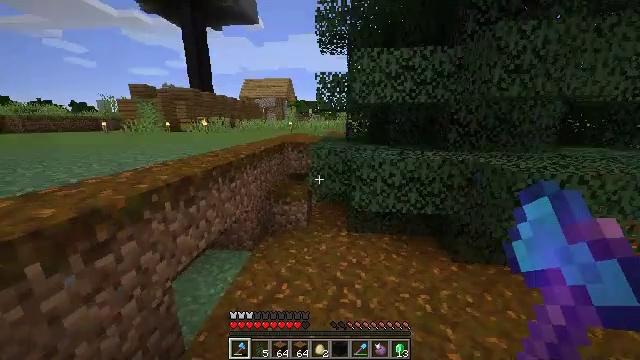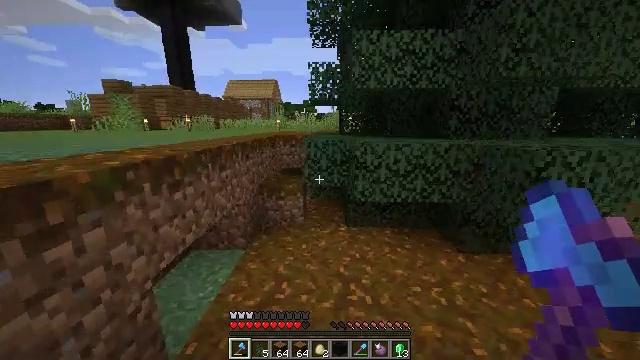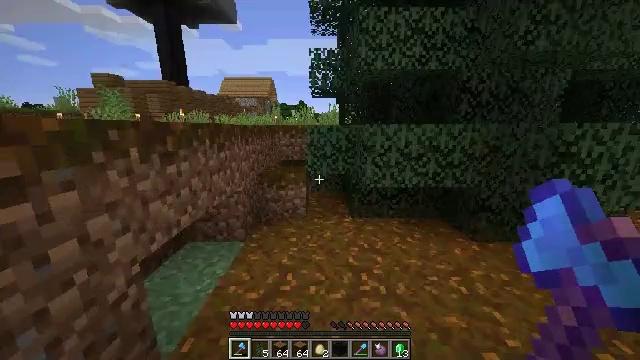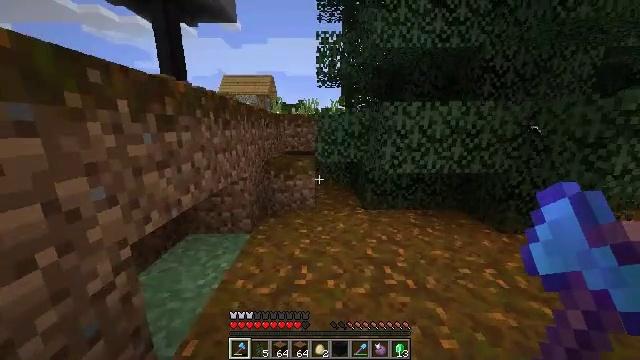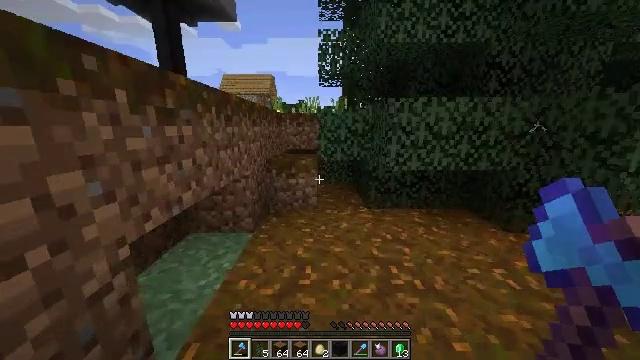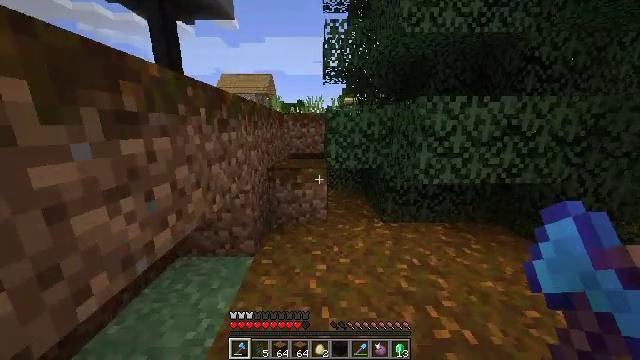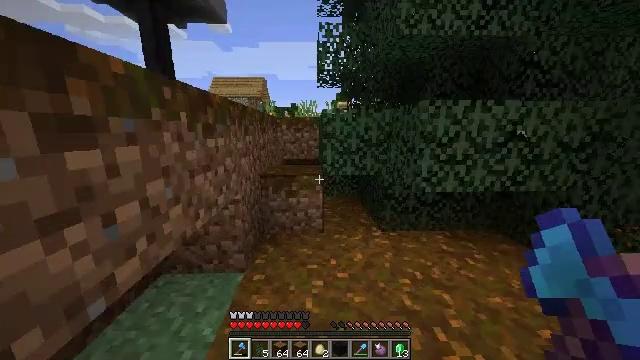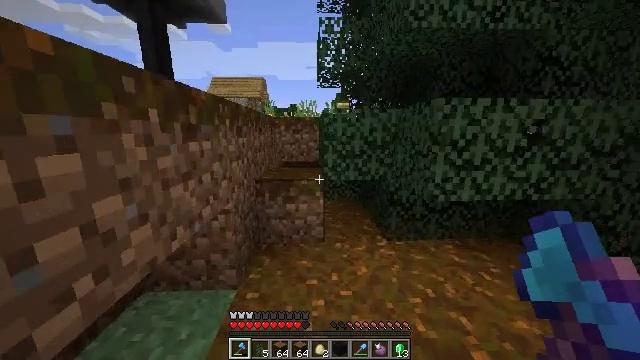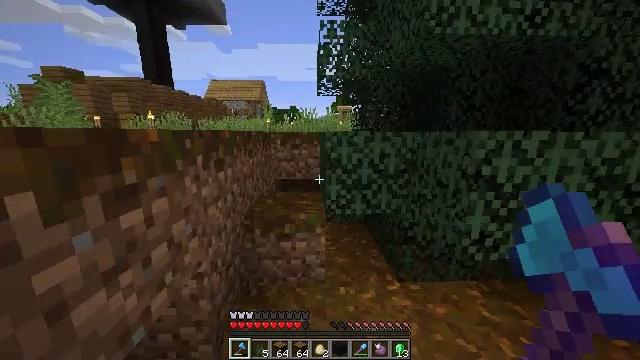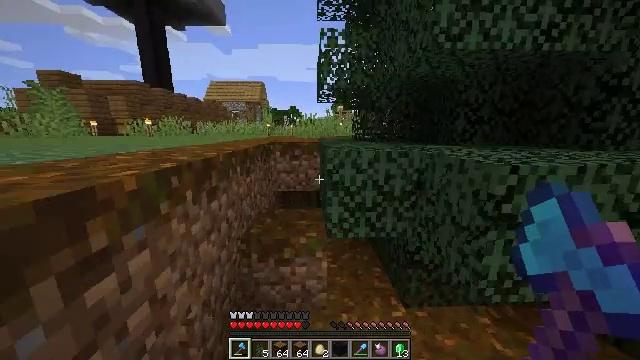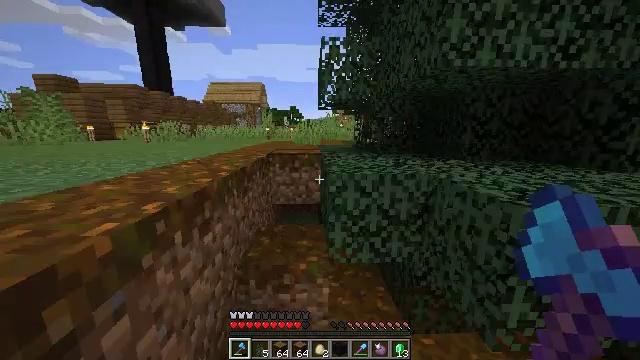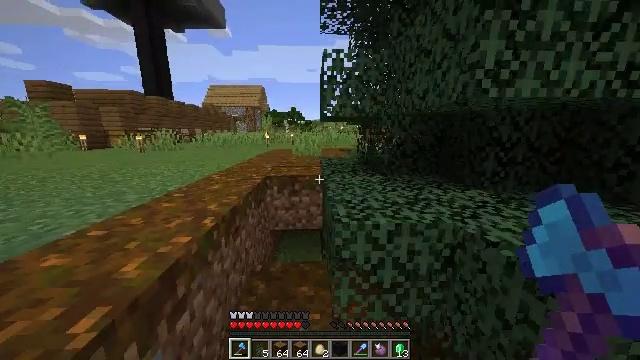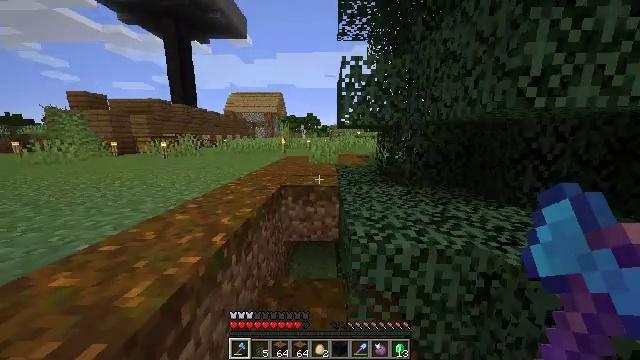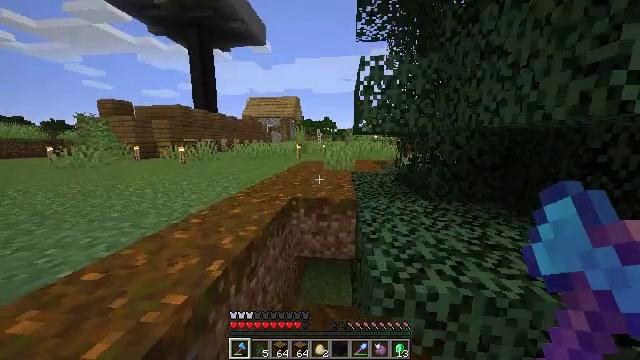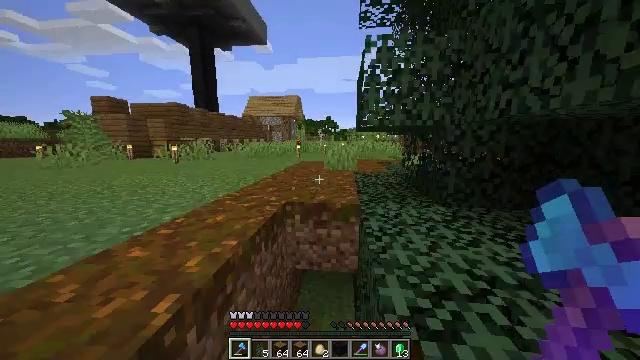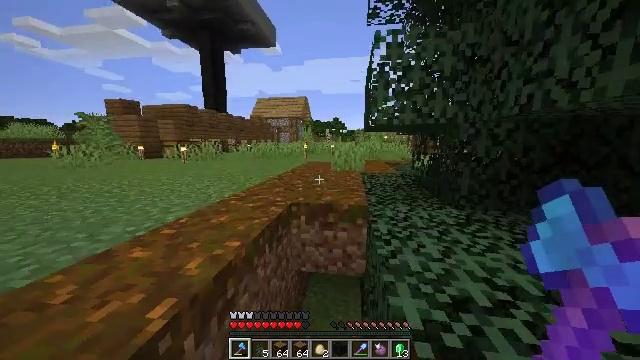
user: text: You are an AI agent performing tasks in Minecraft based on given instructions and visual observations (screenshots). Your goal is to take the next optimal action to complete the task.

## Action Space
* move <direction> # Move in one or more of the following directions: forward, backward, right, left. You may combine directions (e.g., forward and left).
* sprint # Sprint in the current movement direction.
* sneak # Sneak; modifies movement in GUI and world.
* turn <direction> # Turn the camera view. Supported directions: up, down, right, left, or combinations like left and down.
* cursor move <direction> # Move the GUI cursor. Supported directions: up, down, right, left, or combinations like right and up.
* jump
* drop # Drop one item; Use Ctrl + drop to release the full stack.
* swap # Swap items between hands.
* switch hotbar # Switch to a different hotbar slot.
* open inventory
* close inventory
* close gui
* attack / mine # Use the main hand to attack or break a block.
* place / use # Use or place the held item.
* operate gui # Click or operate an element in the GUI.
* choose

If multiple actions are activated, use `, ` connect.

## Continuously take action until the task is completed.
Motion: motion action
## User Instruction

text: Gather grass block for landscaping.
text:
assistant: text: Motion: move forward, sprint, turn right, jump
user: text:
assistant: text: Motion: move forward, sprint, turn right, jump
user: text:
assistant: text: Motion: move forward, sprint, jump
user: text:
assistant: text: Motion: move forward, sprint
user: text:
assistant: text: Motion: move forward, sprint
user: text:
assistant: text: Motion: move forward, sprint, turn right and up
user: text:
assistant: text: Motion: move forward, sprint
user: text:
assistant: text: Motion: move forward, sprint, jump
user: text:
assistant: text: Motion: move forward, sprint, jump
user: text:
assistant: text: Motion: move forward, sprint, jump
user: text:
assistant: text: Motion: move forward, sprint, jump
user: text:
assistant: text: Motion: move forward, sprint, turn left and up, jump
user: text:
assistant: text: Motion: move forward, sprint, turn left, jump
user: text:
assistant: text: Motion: move forward, sprint, jump
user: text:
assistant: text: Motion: move forward, sprint, turn left, jump
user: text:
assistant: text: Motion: move forward, sprint, turn left, jump
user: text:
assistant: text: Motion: move forward, sprint, turn left, jump
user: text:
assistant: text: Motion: move forward, sprint, turn left, jump
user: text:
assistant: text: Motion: move forward, sprint, turn left, jump
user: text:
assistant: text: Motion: move forward, sprint, turn left, jump
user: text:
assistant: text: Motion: move forward, sprint, jump
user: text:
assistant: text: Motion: move forward, sprint, jump
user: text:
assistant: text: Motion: move forward, sprint, jump
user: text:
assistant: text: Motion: move forward, sprint, jump
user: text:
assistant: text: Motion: move forward, sprint, jump
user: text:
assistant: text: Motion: move forward, sprint, turn left, jump
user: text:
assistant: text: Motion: move forward, sprint, turn left and down, jump
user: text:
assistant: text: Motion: move forward, sprint, turn left, jump
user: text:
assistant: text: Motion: move forward, sprint, jump
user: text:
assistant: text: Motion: move forward, sprint, jump